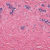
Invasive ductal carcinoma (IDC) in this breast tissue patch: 0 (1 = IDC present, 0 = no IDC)